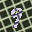
Label: 9